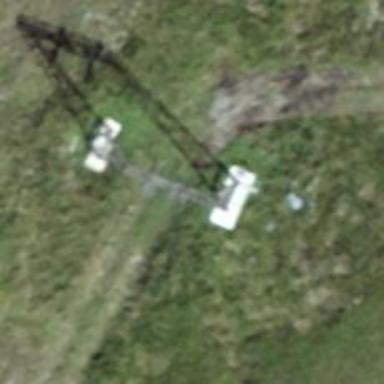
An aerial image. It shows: Pylon used for aerialway.